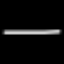
Label: line